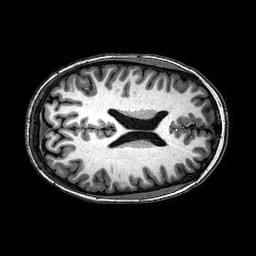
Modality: T1w
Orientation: axial
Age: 22
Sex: female
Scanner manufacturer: philips
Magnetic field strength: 3 T
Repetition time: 0.00814 s
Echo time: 0.00373 s